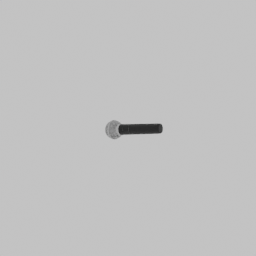
Label: electronics